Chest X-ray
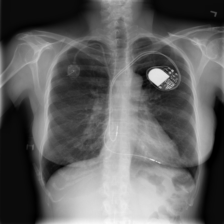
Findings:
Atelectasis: negative
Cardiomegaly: negative
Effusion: negative
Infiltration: negative
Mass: negative
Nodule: negative
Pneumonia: negative
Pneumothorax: negative
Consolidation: negative
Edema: negative
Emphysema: negative
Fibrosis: negative
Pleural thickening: negative
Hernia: negative